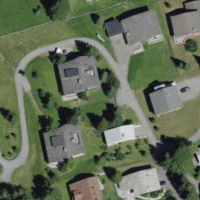
EUNIS habitat code: 55
Species observed at this site:
Eryngium alpinum